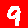
Digit: 9